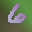
Label: 6